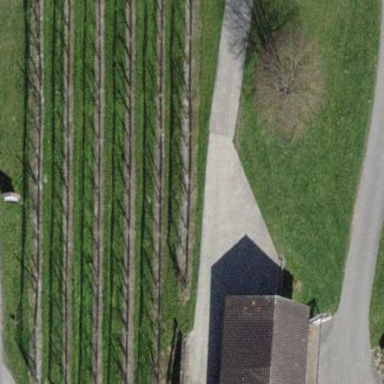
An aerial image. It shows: Orchard.